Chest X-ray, PA view. Patient: 34 years old, sex F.
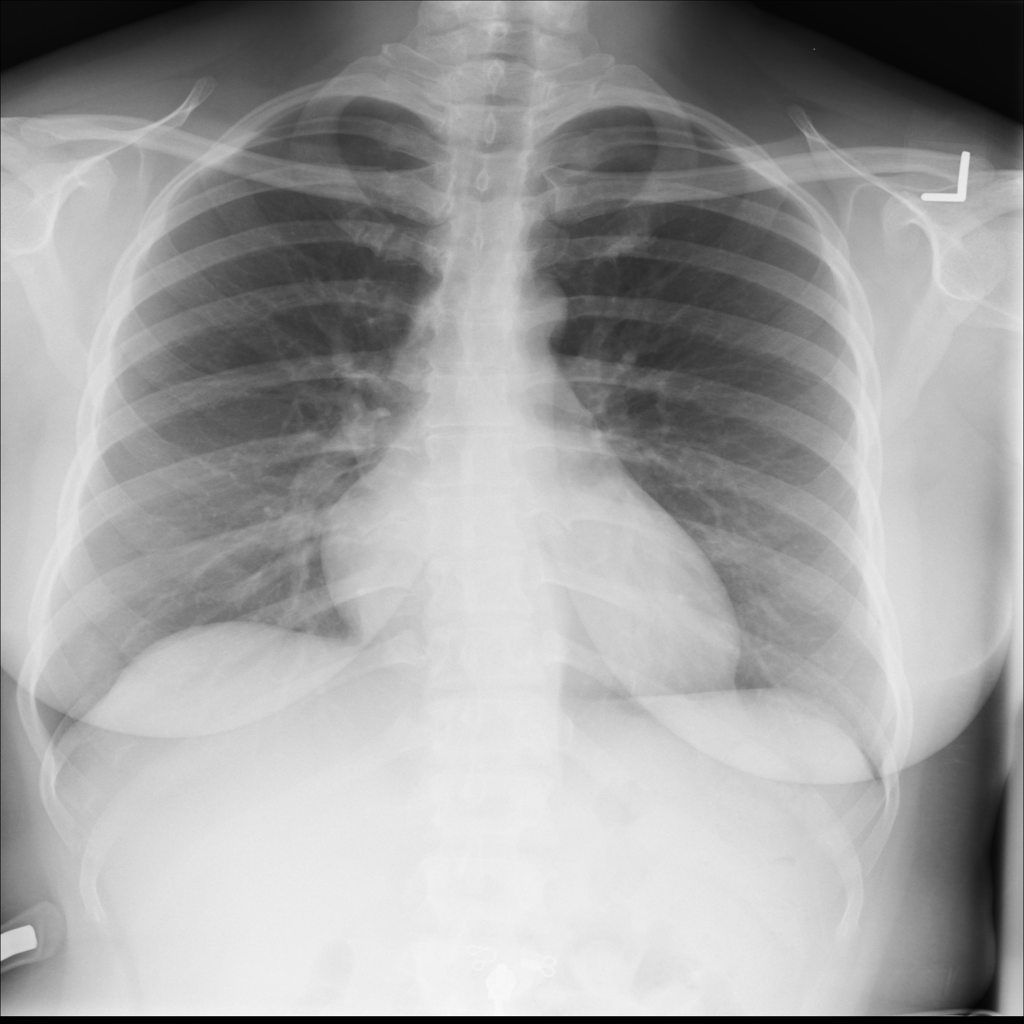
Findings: No Finding